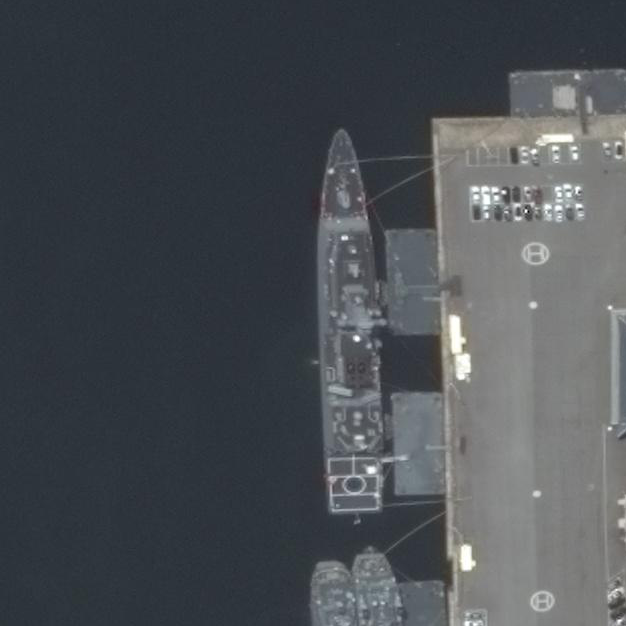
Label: destroyer